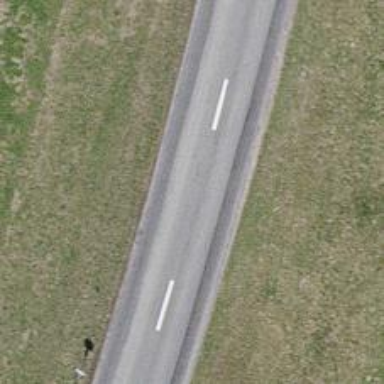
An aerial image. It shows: Tertiary road.